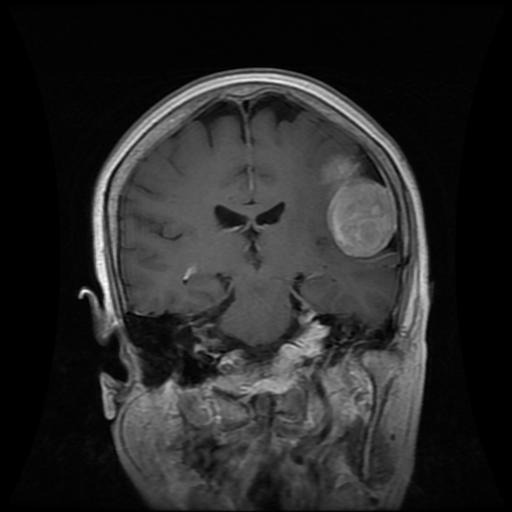
Label: meningioma